Question: Here is my query and it's coming up with $results as NULL when I do a var_dump:
'''
function connect($loginName) {
$password = (isset($_SESSION['password']));
$loginName = (isset($_SESSION['loginName']));
global $db;
$query = "SELECT email, level, password FROM members WHERE email = '$loginName'";
$result = $db->query($query);
$results = $result->fetch(PDO::FETCH_ASSOC);
return $results;
}
'''
After attempting changes suggested it is giving me these two errors in my welcome form:

FUNCTIONS PAGE:
'''
<?php
require('database_connection.php');
//include('index.php')
//session_start();
if ((isset($_POST['loginName'])) && (isset($_POST['password']))){
$_SESSION['loginName'] = $_POST['loginName'];
$_SESSION['password'] = password_hash($_POST['password'], PASSWORD_BCRYPT);
$password = isset($_SESSION['password']) ? $_SESSION['password'] : "";
$loginName = isset($_SESSION['loginName']) ? $_SESSION['loginName'] : "";
// Connecting to the database
}
function connect($loginName) {
global $db;
$query = "SELECT email, level, password FROM members WHERE email = '$loginName'";
$result = $db->query($query);
$results = $result->fetch(PDO::FETCH_ASSOC);
return $results;
}
//Login
function login($loginName, $password) {
$results = connect($loginName);
if ((isset($_SESSION['loginName'])) === $results['email'] && (isset ($_SESSION['password'])) === $results['password'])
{
if ( 'a' === $results['level'] ) {
$level = "Administrator";
}
elseif ( 'm' === $results['level'] ) {
$level = "Member";
}
else $level = '?';
if ($level === "Administrator"){
header('Location: /tires/admin/home.php');
exit();
}elseif ($level === "Member"){
header('Location: /tires/member/home.php');
exit();
}
include('logoutform.php');}
else {
echo "Sorry. You are not in our database";
}};
//Trying to verify the password
if ((isset($_POST['loginName'])) && (isset($_POST['password']))){
$_SESSION['loginName'] = $_POST['loginName'];
$_SESSION['password'] = password_hash($_POST['password'], PASSWORD_BCRYPT);
}
$password = (isset($_SESSION['password']));
$loginName = (isset($_SESSION['loginName']));
$hash = '';
global $db;
$h = $db->prepare("SELECT password FROM members WHERE email = '$loginName'");
$h->execute();
$hashing = $h->fetchAll();
foreach ($hashing as $hash) {
return $hash['password'];
if($hashing) // will return true if succefull else it will return false
{
echo 'Query is working';// code here for true
};
};
if (password_verify($password, $hash)) {
echo 'Password is valid!';
} else {
echo 'Invalid password.';
};
//Logout
function logout() {
$_SESSION = array();
session_destroy();
};
function get_name($results) {
$name = preg_split("/@/", $results['email']);
$name = ucfirst($name[0]);
return $name;
};
function allowed_get_params($allowed_params=[]) {
$allowed_array = [];
foreach($allowed_params as $param) {
if(isset($_GET[$param])) {
$allowed_array[$param] = $_GET[$param];
} else {
$allowed_array[$param] = NULL;
}
}
return $allowed_array;
};
$get_params = allowed_get_params(['loginName', 'password']);
?>
'''
AND, This is the login (logout really) form:
'''
<form method="post" id="logoutform.php">
<fieldset>
<legend>Logout</legend>
<?php
//include('includes/functions.php');
//if ( $_SESSION['loginName'] === $result['email'] && $_SESSION['password'] === $result['password']) {
echo "Welcome, ";
echo "$level, ";
echo get_name($results);
// print_r($_POST);
print '<br />';
//}
// else{
//var_dump($result);
///}
?> <br /> <br /> <br />
<input type="submit" name="action" value="logout" />
</fieldset></form>
'''
THe LOGIN FORM is this one:
'''
<form action="home.php" method="post" id="loginform.inc.html">
<fieldset>
<legend>Login</legend> <label for="loginName" class="loginName">Username:</label>
<input id="loginName" name="loginName" type="text" value="<?php echo (isset($loginName['loginName'])); ?>"/>
<label for="password" class="loginName">Password:</label>
<input id="password" name="password" type="password" value="<?php echo (isset($password['password'])); ?>" />
<input type="submit" name="submit" value="login" />
</fieldset>
</form>
'''
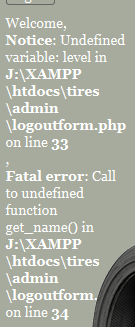
Answer: Change
'''
$password = (isset($_SESSION['password']));
$loginName = (isset($_SESSION['loginName']));
'''
to
'''
$password = isset($_SESSION['password']) ? $_SESSION['password'] : "";
$loginName = isset($_SESSION['loginName']) ? $_SESSION['loginName'] : "";
'''